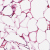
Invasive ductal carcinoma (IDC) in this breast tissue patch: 0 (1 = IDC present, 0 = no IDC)